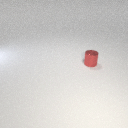
small red metal cylinder